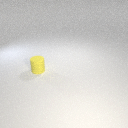
small yellow rubber cylinder